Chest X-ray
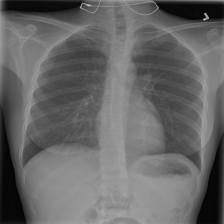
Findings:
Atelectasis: negative
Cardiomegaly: negative
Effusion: negative
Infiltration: negative
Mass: negative
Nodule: negative
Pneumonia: negative
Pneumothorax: negative
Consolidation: negative
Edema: negative
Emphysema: negative
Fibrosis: negative
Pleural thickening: negative
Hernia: negative